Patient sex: M
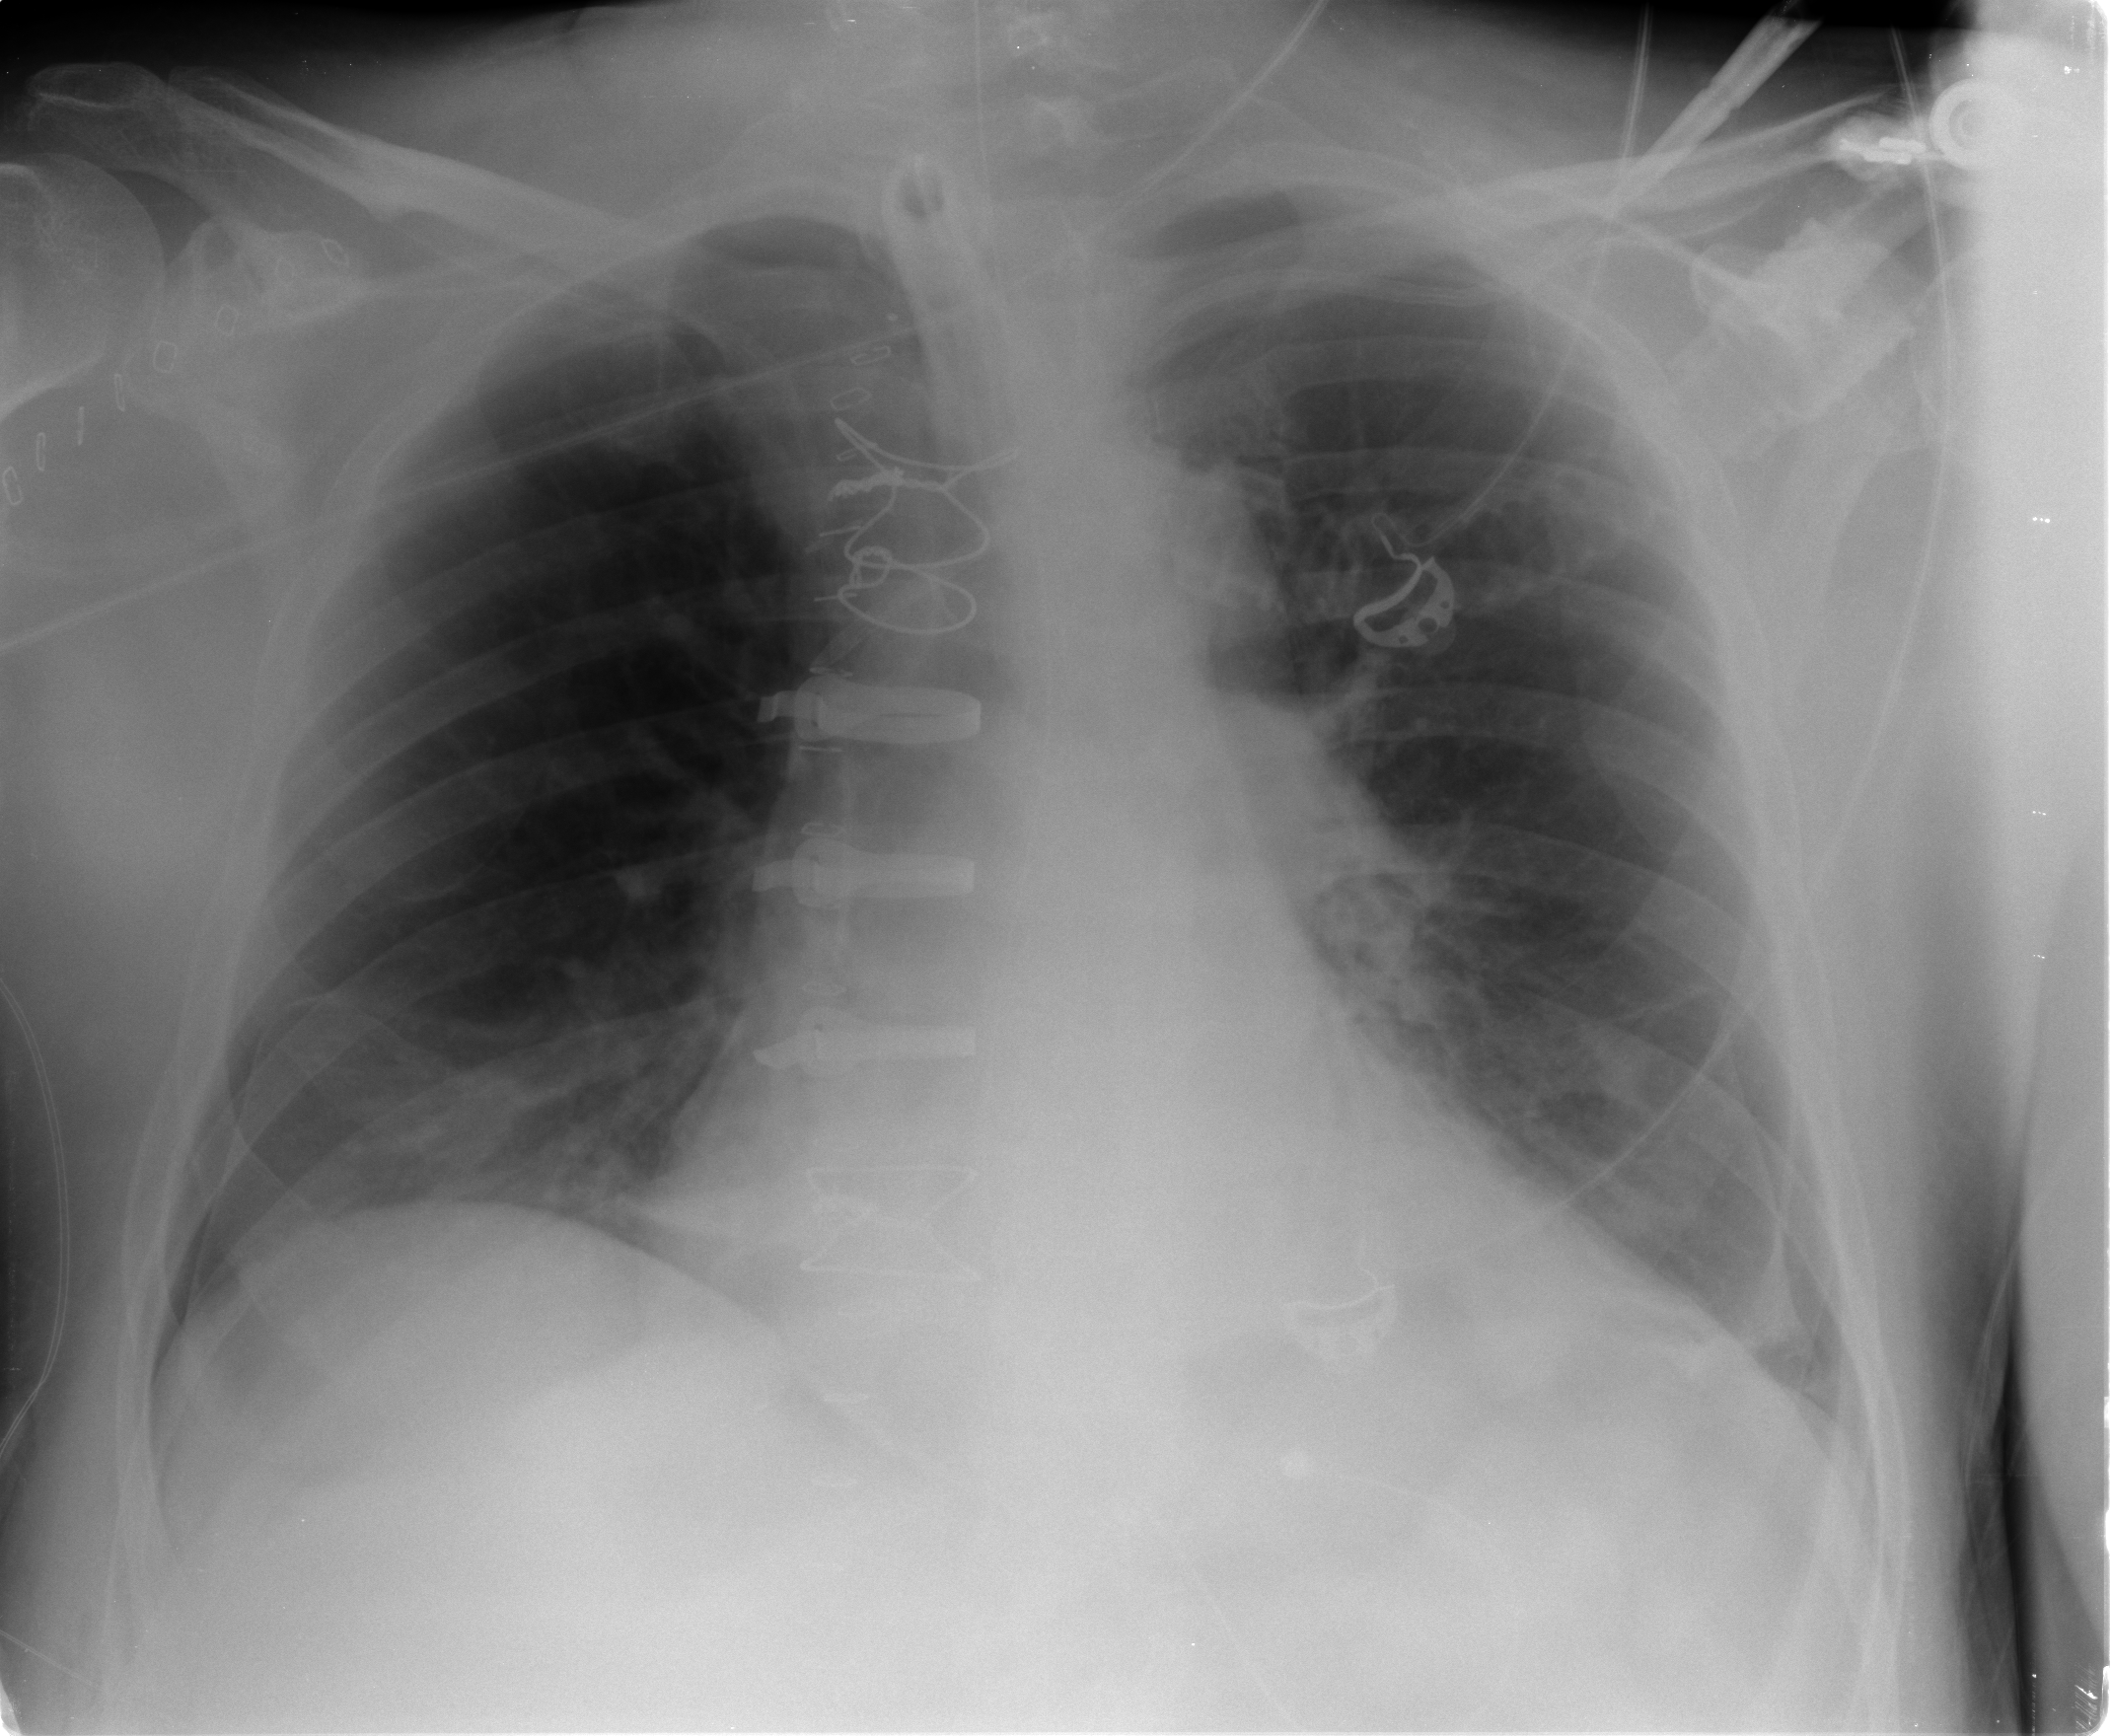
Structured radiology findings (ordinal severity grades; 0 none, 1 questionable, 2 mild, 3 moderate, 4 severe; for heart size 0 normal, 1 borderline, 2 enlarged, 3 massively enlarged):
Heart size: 2
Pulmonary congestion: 2
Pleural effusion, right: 2
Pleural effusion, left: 2
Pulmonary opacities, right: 0
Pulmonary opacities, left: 1
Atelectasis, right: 2
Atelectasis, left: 1